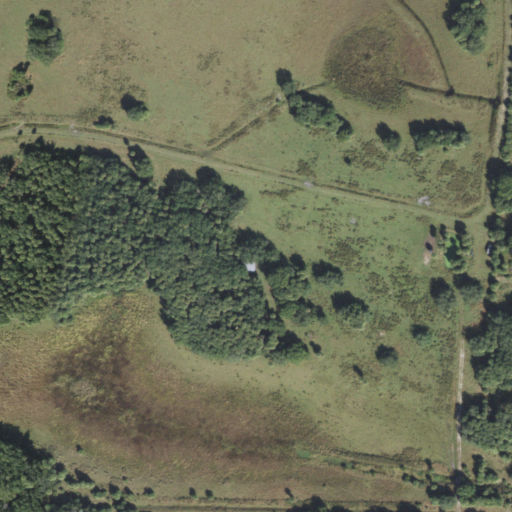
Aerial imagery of island in Florida named Twelvemile Hammock containing pasture, woody wetlands, evergreen forest, herbaceous wetlands, and open development